Field crop: tomato
Growth stage: 2
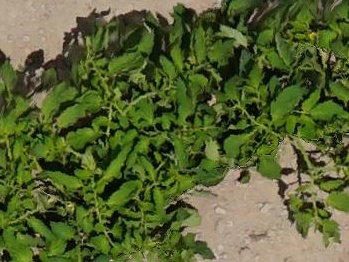
Species: tomato